Question: Assume there is a dataset in polar coordinate to be plotted as sector
'''
library(ggplot2)
library(reshape2)
data <- melt(matrix(rnorm(1000), nrow = 20))
data$type <- 1:2
data$Var1 <- data$Var1*6 - 60
ggplot(data, aes(Var1, Var2)) +
geom_tile(aes(fill = value)) +
coord_polar(theta = "x", start = pi) +
scale_x_continuous(limits = c(-180, 180)) +
facet_wrap(~type)
'''
which gives the following graph:

How can we remove the bottom (blank) part of the plot while not making a full circle?
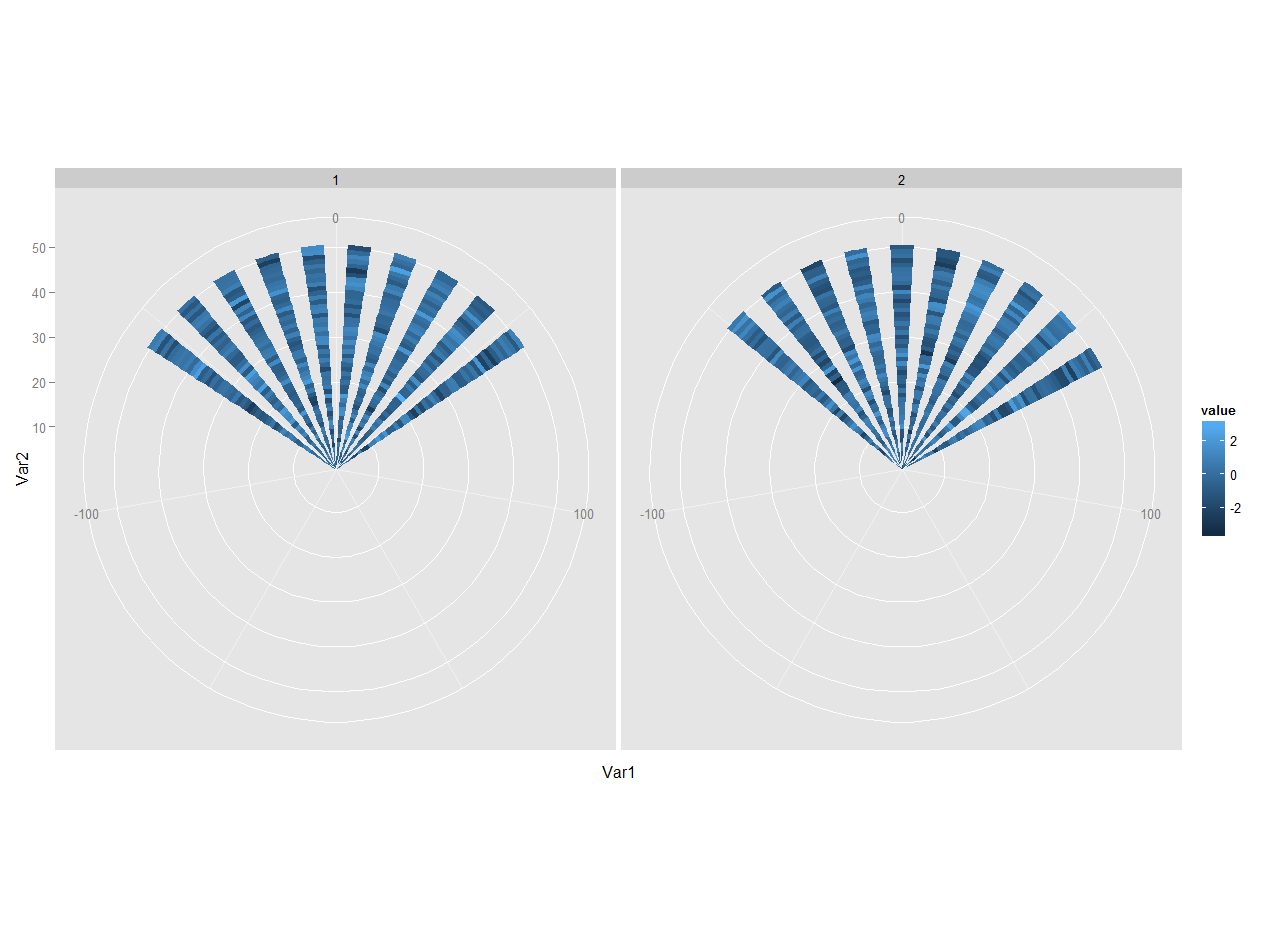
Answer: This is an inelegant hack, but you can use 'grid' functions to cover up the area you don't want. For example:
'''
library(ggplot2)
library(reshape2)
library(grid)
data <- melt(matrix(rnorm(1000), nrow = 20))
data$type <- 1:2
data$Var1 <- data$Var1*6 - 60
p1 = ggplot(data, aes(Var1, Var2)) +
geom_tile(aes(fill = value)) +
coord_polar(theta = "x", start = pi) +
scale_x_continuous(limits = c(-180, 180)) +
facet_wrap(~type)
g1 = ggplotGrob(p1)
grid.newpage()
pushViewport(viewport(height=1, width=1, clip="on"))
grid.draw(g1)
grid.rect(x=0,y=0,height=1, width=2, gp=gpar(col="white"))
'''
This cuts off the bottom half of the graph (see below). It would be nice to find a more elegant approach, but failing that, maybe you can play around with viewport placement and drawing functions (not to mention changing the location of the axis labels and legend) to get something close to what you want.